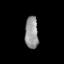
Tissue: prostate
Cell type: T cells
Senescence score: 0.7818
Nuclear area (px): 416
Mean DAPI intensity: 148.832